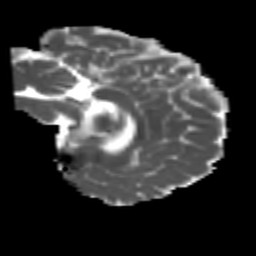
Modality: MD
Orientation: sagittal
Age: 23
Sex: male
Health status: healthy